【题型】选择题　【知识点】立体几何　【难度】easy
(2025·云南曲靖·一模) 已知正三棱锥 \(P-ABC\) 的所有顶点都在球 \(O\) 的球面上，\(PA = 4\sqrt{3}\)，\(AB = 6\)，过棱 \(AB\) 作球 \(O\) 的截面，则所得截面面积的取值范围是（）

\vspace{1em}

A. \([9\pi, 12\pi]\) \quad B. \([9\pi, 16\pi]\) \quad C. \([12\pi, 16\pi]\) \quad D. \([12\pi, 36\pi]\)

\vspace{1em}
【解答】

\textbf{【答案】} \(\boldsymbol{B}\)

\vspace{1em}

\textbf{【解析】}
如图，作 \(PH \perp\) 平面 \(ABC\)，垂足为 \(H\)，取 \(AB\) 的中点 \(D\)，外接球的球心为 \(O\)，连接 \(AO, AH\)，

易得 \(H\) 为 \(\triangle ABC\) 的中心，则 \(AH = 2\sqrt{3}\)，所以
\[
PH = \sqrt{PA^2 - AH^2} = \sqrt{48 - 12} = 6,
\]

设外接球半径为 \(R\)，则 \(AO^2 = AH^2 + OH^2\)，即 \(R^2 = 12 + (6 - R)^2\)，解得 \(R = 4\)，

当 \(OD\) 垂直过 \(AB\) 的截面时，截面的面积最小，此时截面圆的直径为 \(AB\) 长，

最小面积为 \(\pi \times 3^2 = 9\pi\)，

当截面过球心 \(O\) 时，截面圆的面积最大，最大面积为 \(\pi \times 4^2 = 16\pi\)，

故截面面积的取值范围是 \([9\pi, 16\pi]\).

故选：\(\boldsymbol{B}\).

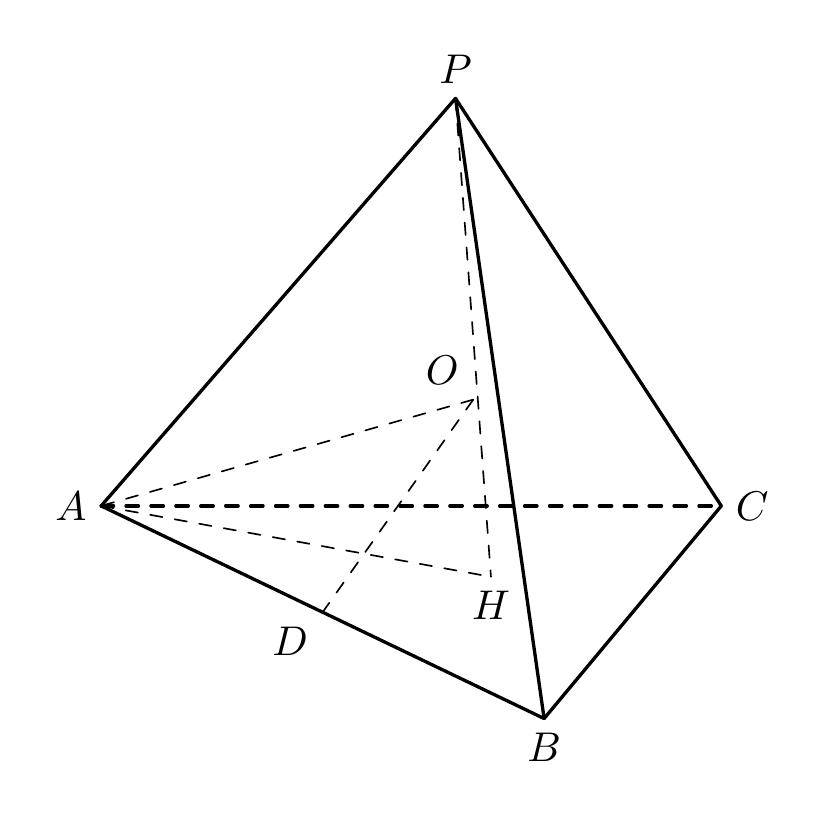